Question: Ok so I have this code to create controls on my form:
'''
public CableID_DuplicateView(CableID_CreateView CView)
{
InitializeComponent();
Label lbl = new Label();
Button btn = new Button();
ComboBox cmb = new ComboBox();
TextBox txt = new TextBox();
if (CView.input == 1)
{
lbl.Text = "Please select a cable number to duplicate:";
lbl.Location = new Point(12, 9);
cmb.Location = new Point((lbl.Width + 17), 6);
cmb.Size = new System.Drawing.Size(125, 20);
btn.Location = new Point((lbl.Width + cmb.Width + 17), 5);
btn.Size = new System.Drawing.Size(90, 23);
btn.Text = "Add to Table";
this.Height = cmb.Height + 48;
this.Width = lbl.Width + cmb.Width + btn.Width + 34;
this.Controls.Add(lbl);
this.Controls.Add(cmb);
this.Controls.Add(btn);
}
}
'''
Which produces this:

What is causing my label to get cut off like that? And why is the comboBox sitting in a strange location?
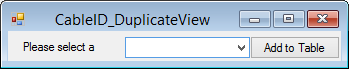
Answer: What is happening here is that label.width is 100 which is not covering the whole text do this instead:
'''
lbl.Text = "Please select a cable number to duplicate:";
lbl.Location = new Point(12, 9);
lbl.Width = 200;
'''
You can also do this:
'''
lbl.AutoSize = true;
'''
Try this to set AutoSize width Property:
'''
lbl.Text = "Please select a cable number to duplicate:";
lbl.Location = new Point(12, 9);
lbl.AutoSize = true;
this.Controls.Add(lbl);
'''
Width property will not be set until the control has been added to the parent container.